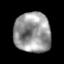
Tissue: lung
Cell type: Epithelial cells
Senescence score: 0.2219
Nuclear area (px): 1438
Mean DAPI intensity: 151.78